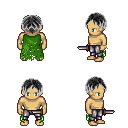
a pixel art fantasy rpg character, male body template, human, tanned skin, green tattered cape, metal pants, gray parted hairstyle, bracelets, dagger, four views (front, back, left, right), 2x2 character sprite sheet, small pixel art, hard edges, no anti-aliasing